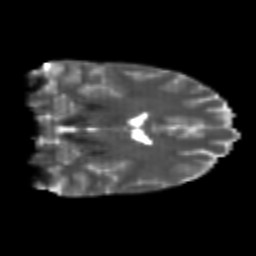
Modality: T2w
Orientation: coronal
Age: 22
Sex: female
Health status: healthy
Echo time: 0.074 s